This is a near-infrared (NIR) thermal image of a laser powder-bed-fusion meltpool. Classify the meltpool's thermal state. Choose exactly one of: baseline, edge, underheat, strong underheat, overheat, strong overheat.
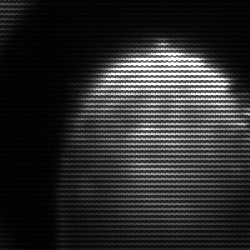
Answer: edge